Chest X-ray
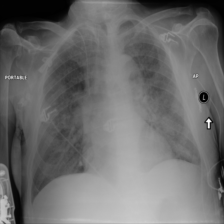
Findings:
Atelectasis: negative
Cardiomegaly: negative
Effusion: negative
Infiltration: positive
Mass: negative
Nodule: negative
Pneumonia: negative
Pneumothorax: negative
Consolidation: negative
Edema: negative
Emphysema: negative
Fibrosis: negative
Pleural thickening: negative
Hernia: negative